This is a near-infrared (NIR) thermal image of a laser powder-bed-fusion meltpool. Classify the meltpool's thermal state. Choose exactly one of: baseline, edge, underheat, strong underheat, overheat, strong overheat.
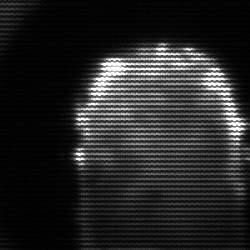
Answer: baseline